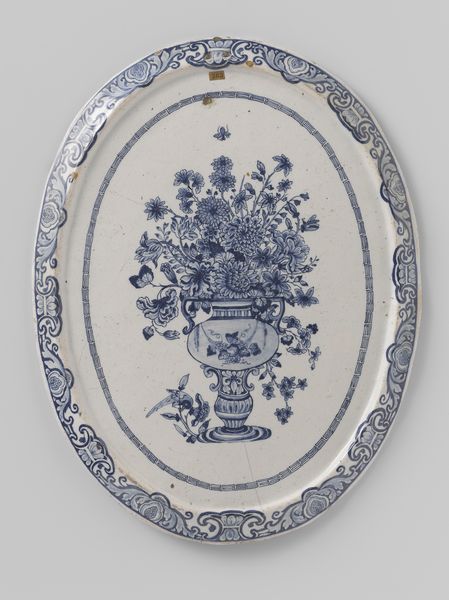
Titel: Plaat, ovaal, in blauw beschilderd met een bloemenvaas
Standort: Amsterdam
Institution: Rijksmuseum
Schlagwörter: blanc, fleurs, porcelaine, vase, bleu, bouquet, chine, plat, céramique, sèvres